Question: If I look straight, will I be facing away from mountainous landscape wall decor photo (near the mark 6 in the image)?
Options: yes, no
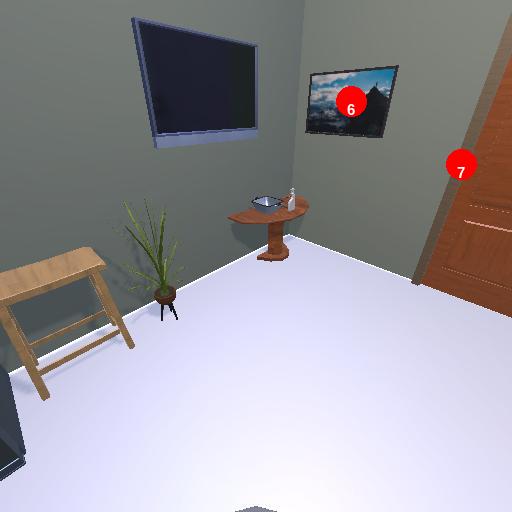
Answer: yes